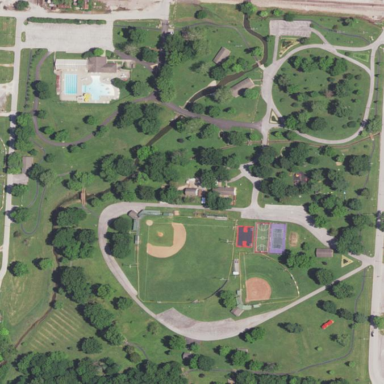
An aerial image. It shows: Lovely park for leisure and relaxation.